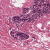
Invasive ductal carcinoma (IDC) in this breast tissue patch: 0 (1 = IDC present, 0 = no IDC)